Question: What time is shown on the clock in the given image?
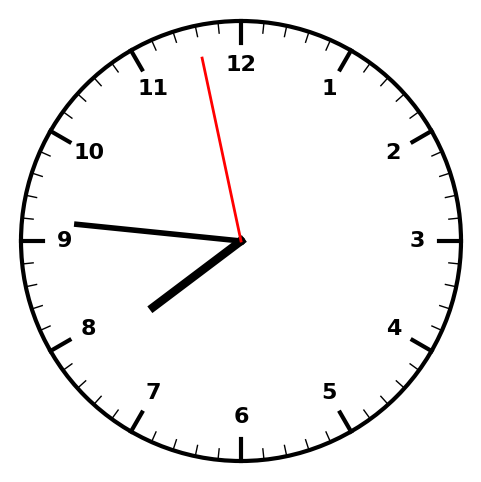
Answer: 07:45:58